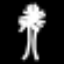
Label: palm tree